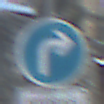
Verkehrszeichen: VorgeschriebeneFahrtrichtungRechts
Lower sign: BesondereFahrzeugeUndTransportgueter4
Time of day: MorningAfternoon
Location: Outdoor (Suburban)
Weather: PartlyCloudy
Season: NotSpecified
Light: Natural